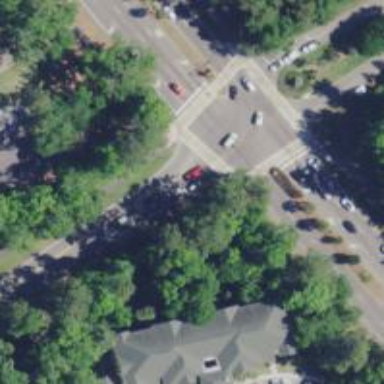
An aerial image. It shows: Uncontrolled road crossing.